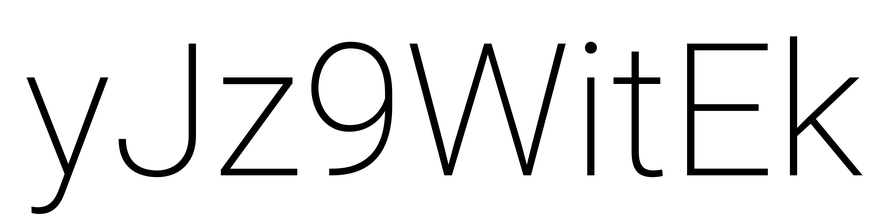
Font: Roboto_ExtraLight